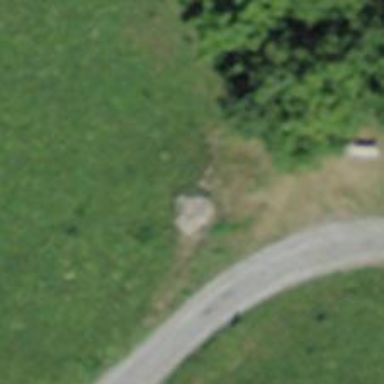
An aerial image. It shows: Brown bench in the vicinity.